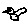
Label: bird